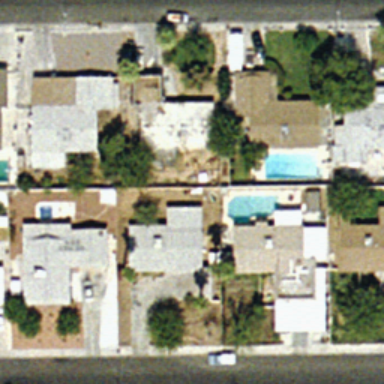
It is a medium residential area .